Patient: sex F, age 71
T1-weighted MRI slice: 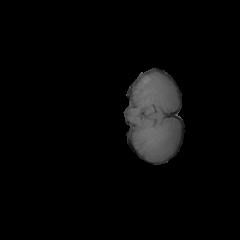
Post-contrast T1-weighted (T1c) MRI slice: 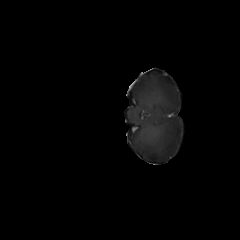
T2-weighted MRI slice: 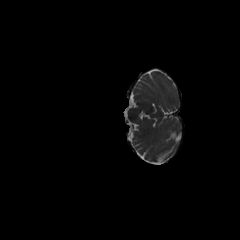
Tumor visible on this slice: no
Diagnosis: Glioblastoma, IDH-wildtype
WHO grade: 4